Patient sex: F
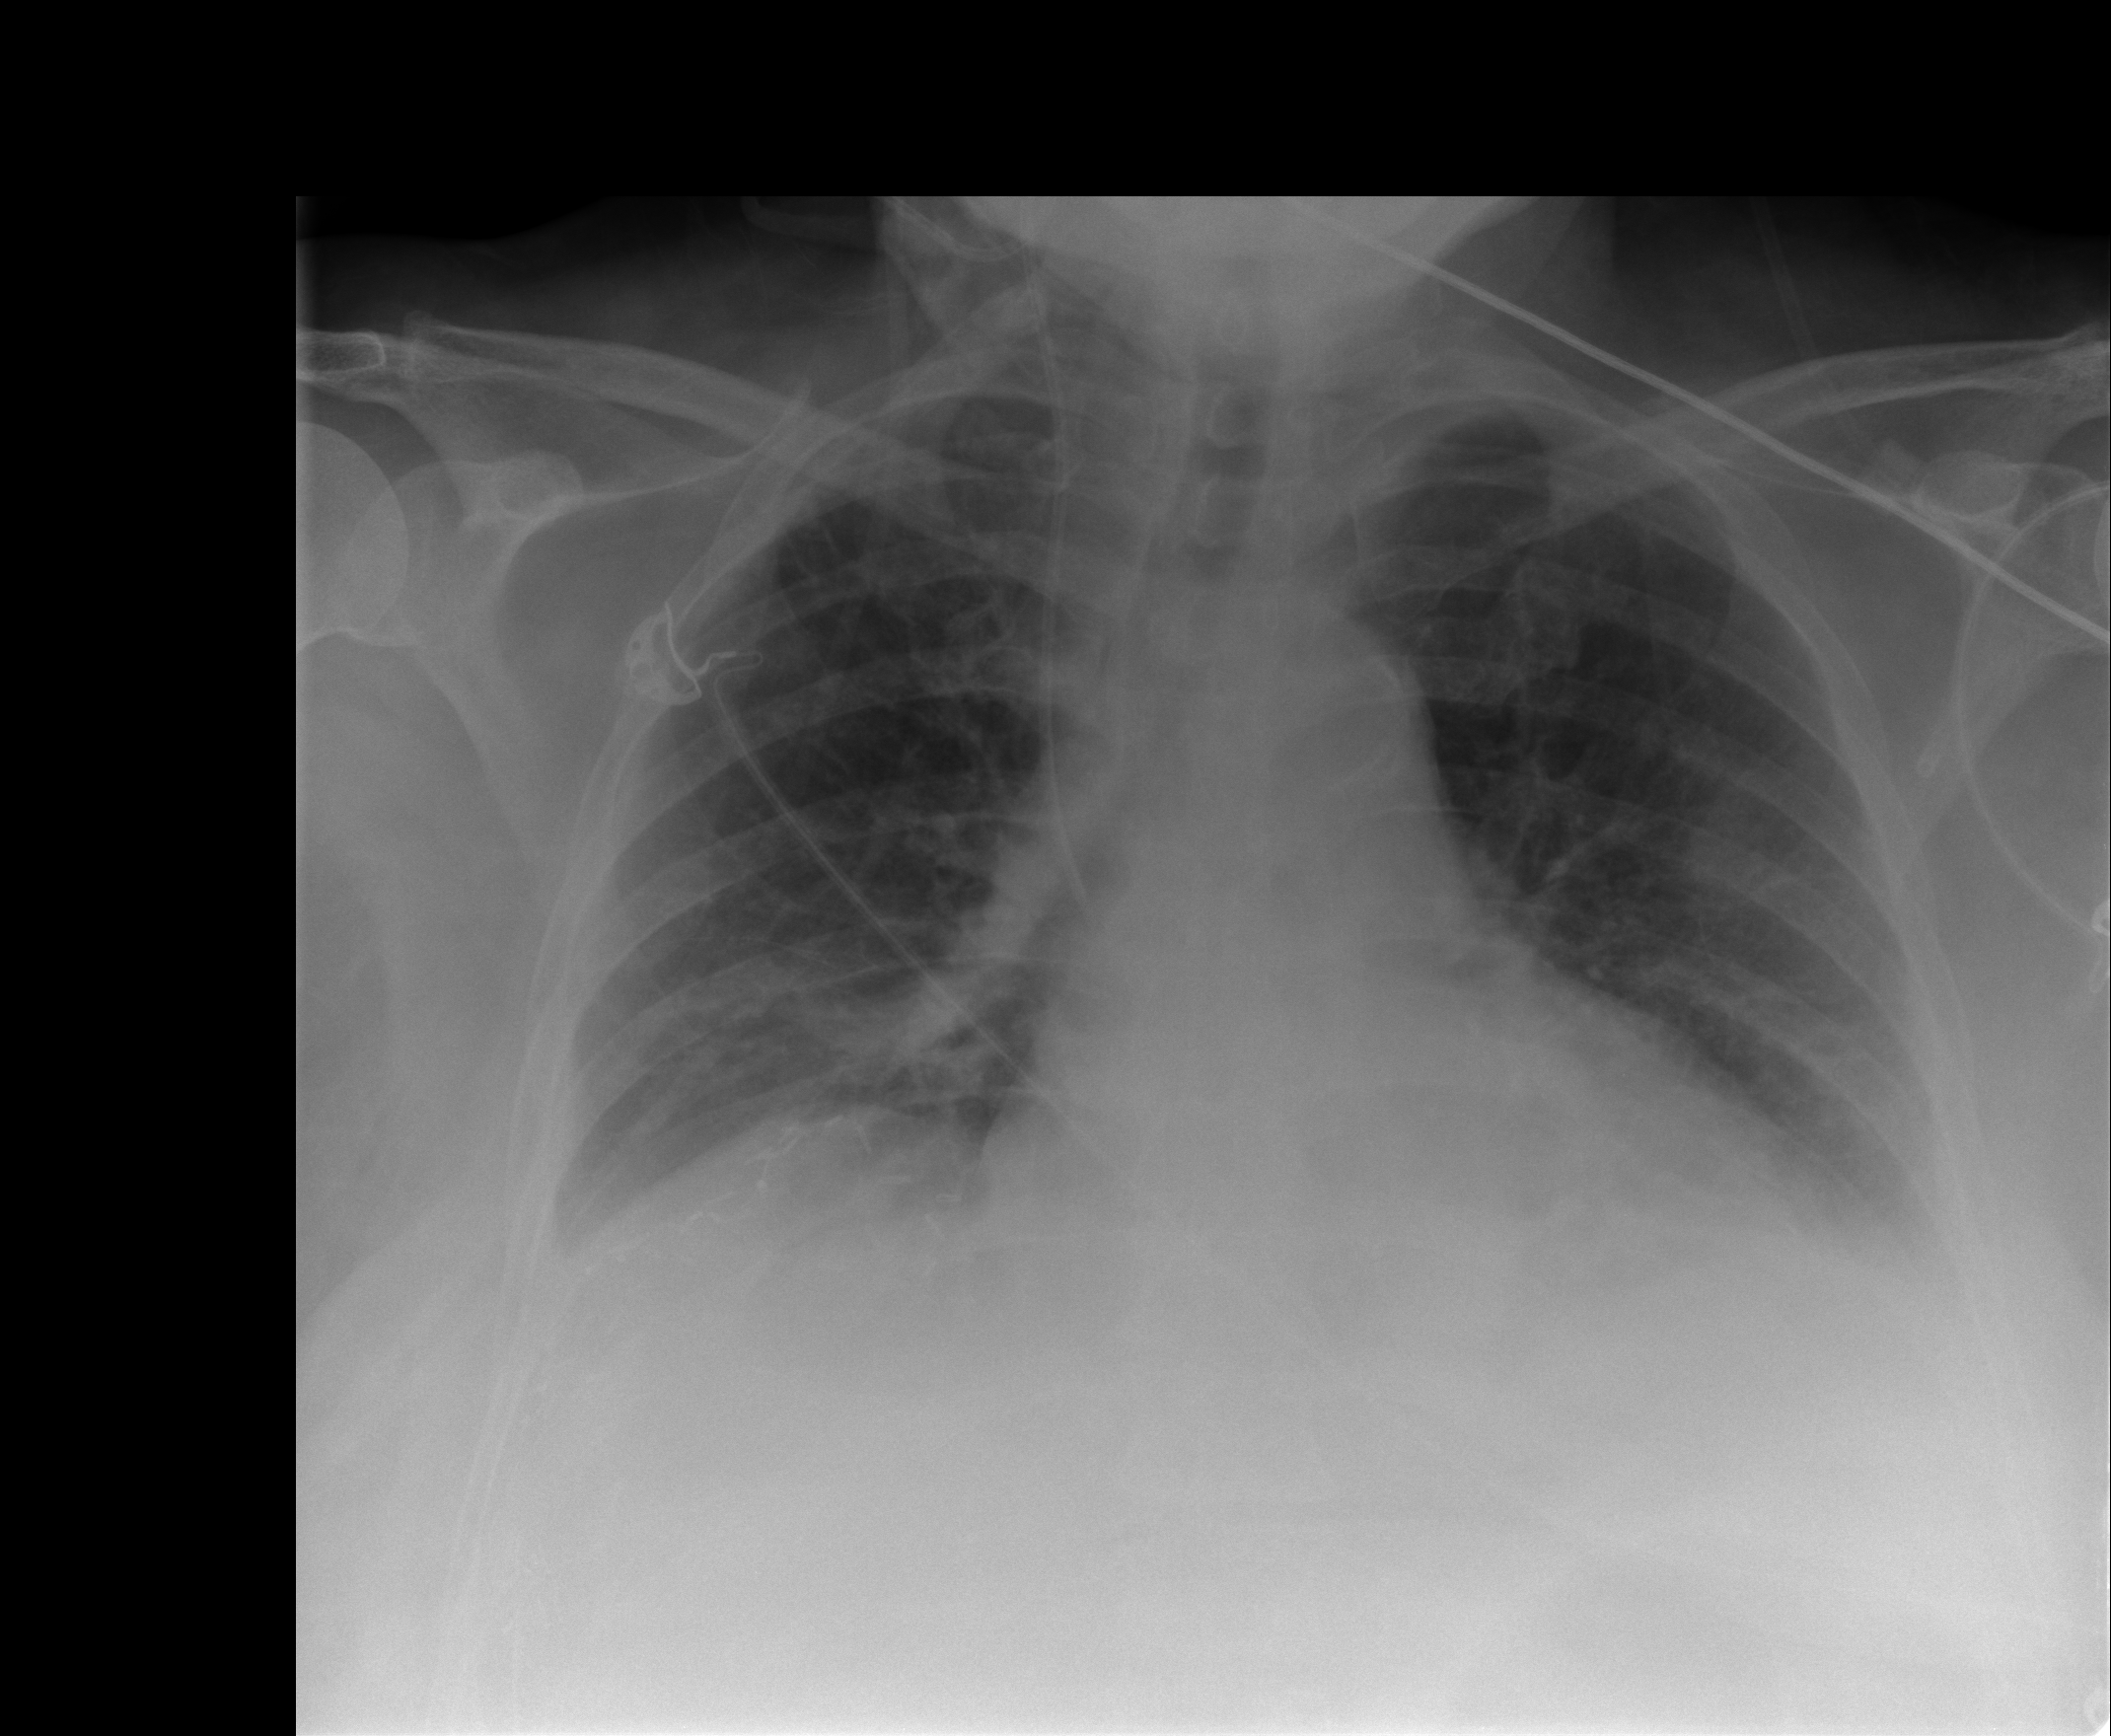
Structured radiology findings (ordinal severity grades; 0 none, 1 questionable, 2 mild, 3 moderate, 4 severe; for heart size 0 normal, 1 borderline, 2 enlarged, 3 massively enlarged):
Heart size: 1
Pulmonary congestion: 1
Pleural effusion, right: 1
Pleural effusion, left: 2
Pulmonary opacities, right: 2
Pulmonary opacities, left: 1
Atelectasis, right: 2
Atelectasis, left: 2